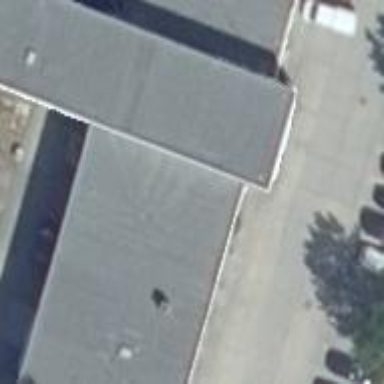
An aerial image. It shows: Part of building.